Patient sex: F
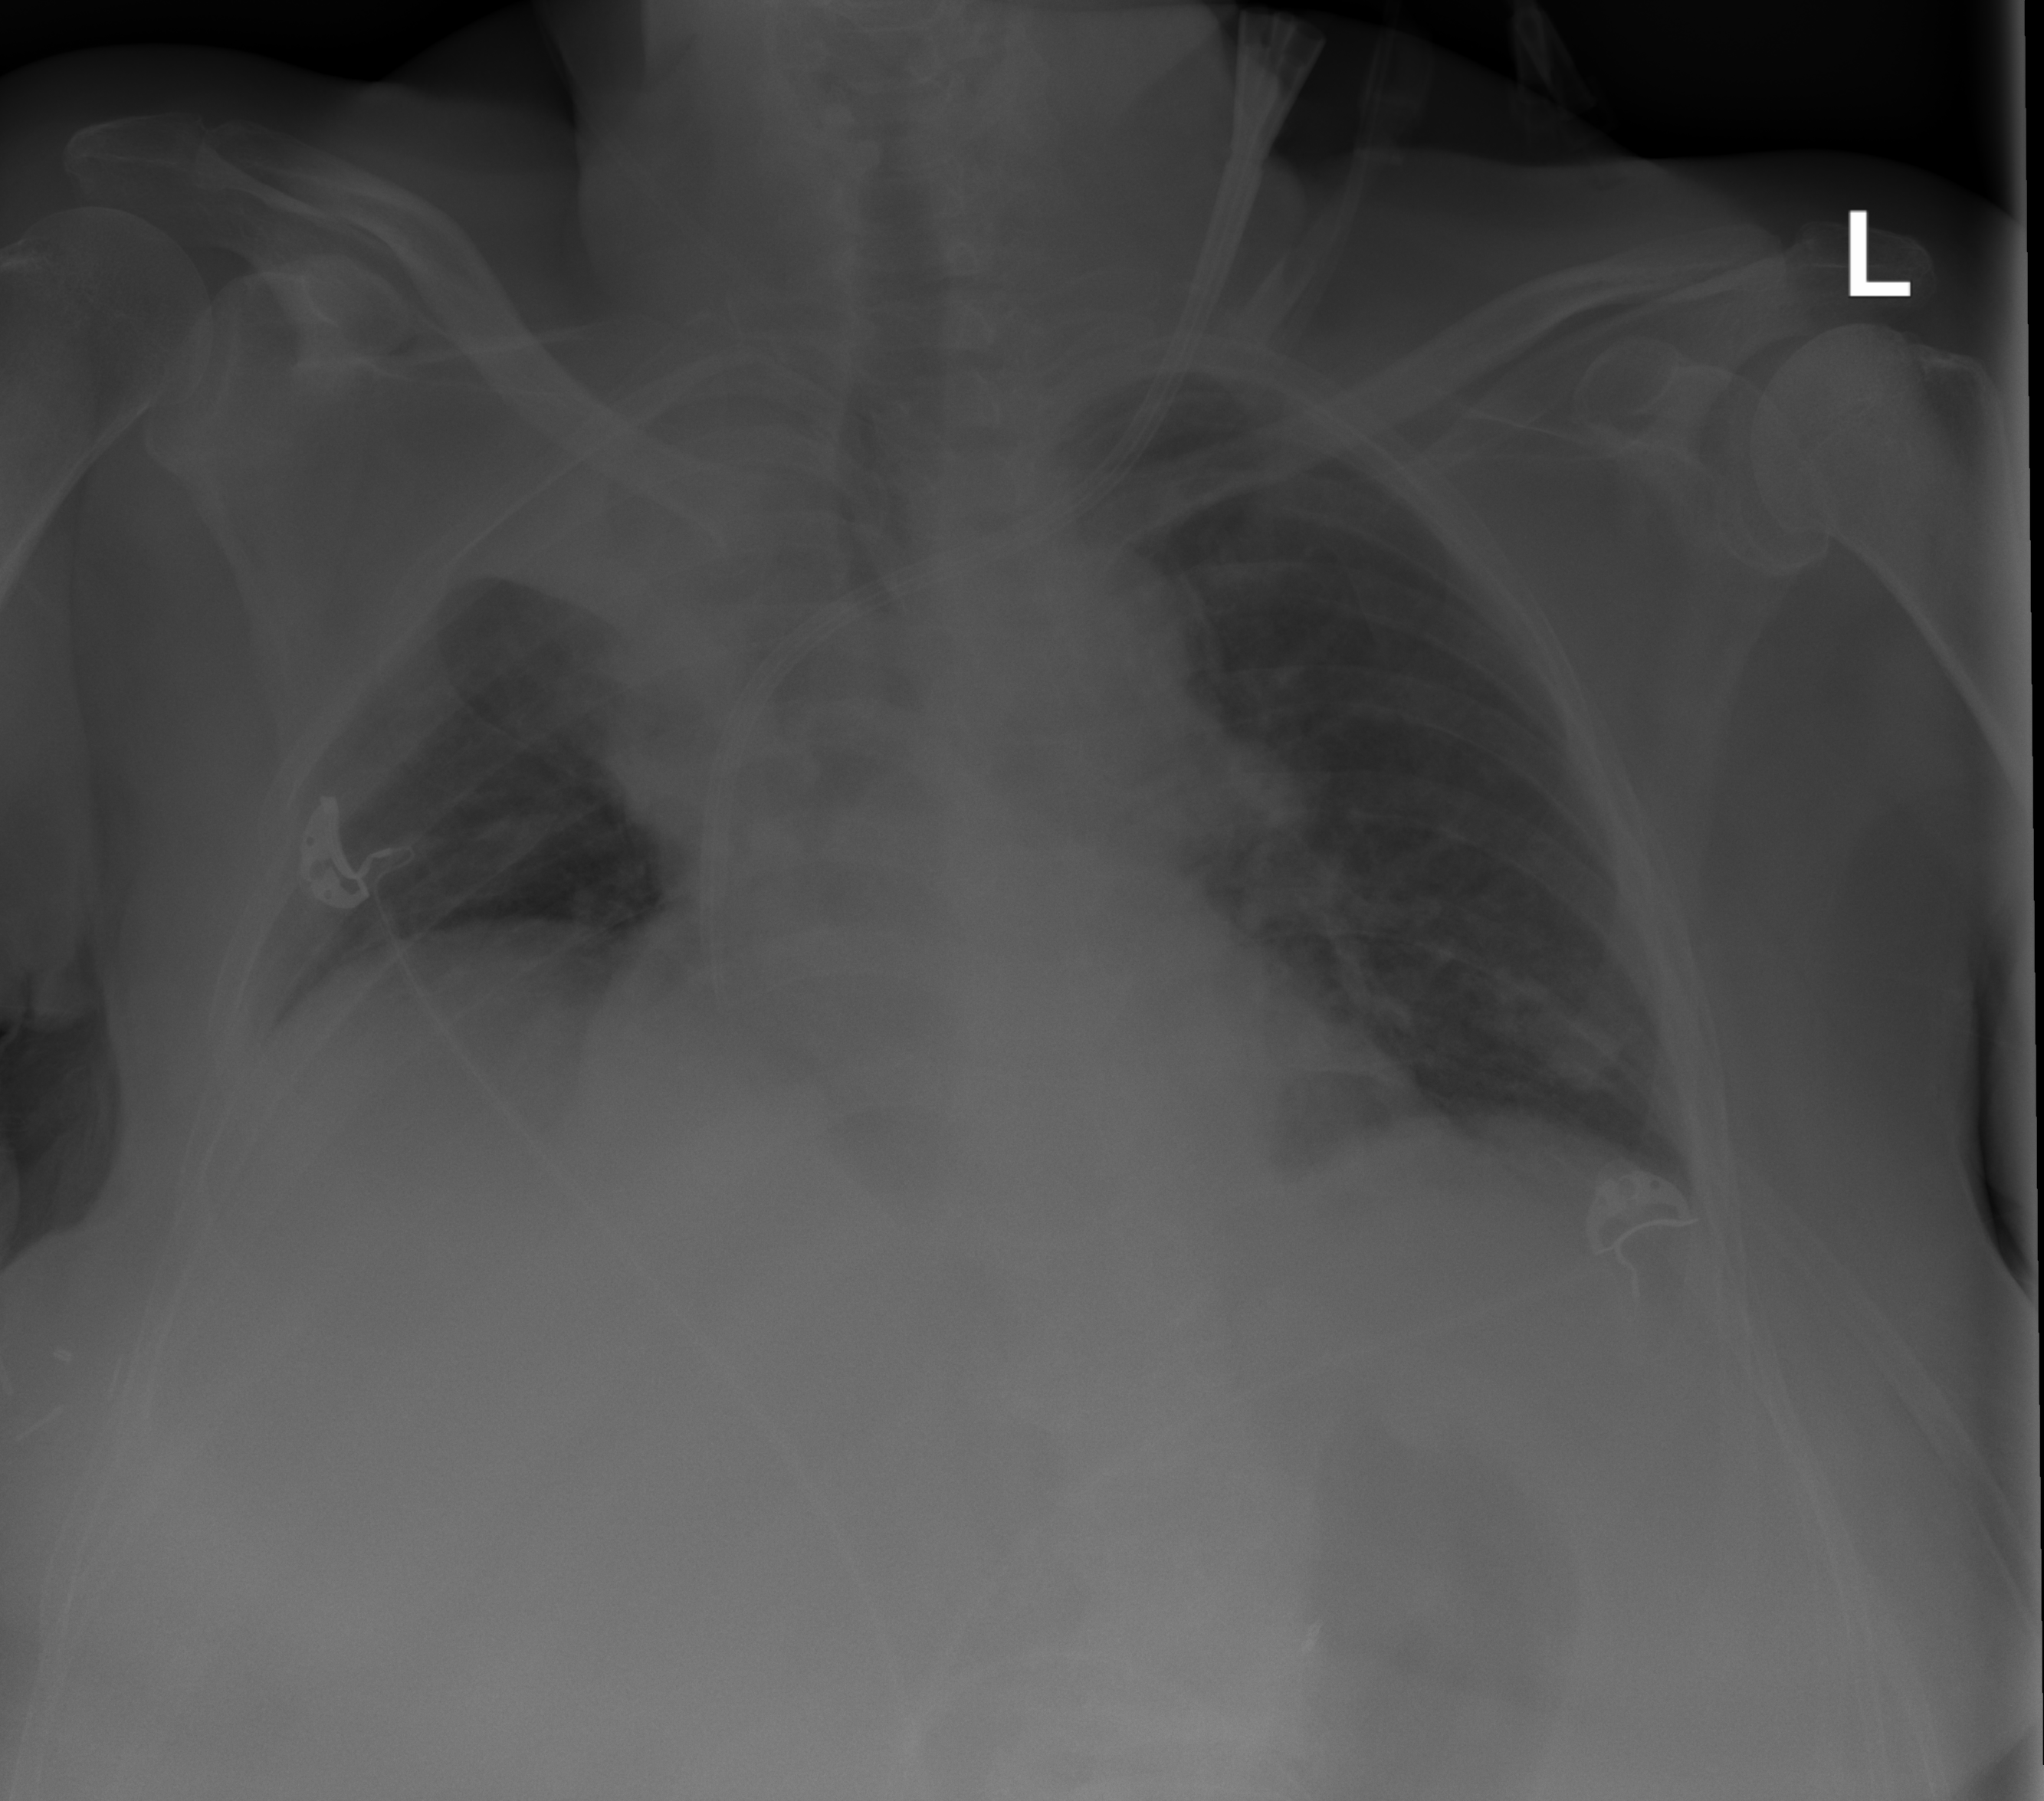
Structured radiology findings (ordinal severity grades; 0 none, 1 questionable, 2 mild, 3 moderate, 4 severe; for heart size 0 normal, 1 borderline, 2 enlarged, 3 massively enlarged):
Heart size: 2
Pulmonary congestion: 2
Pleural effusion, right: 0
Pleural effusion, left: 0
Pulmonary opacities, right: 0
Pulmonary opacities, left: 0
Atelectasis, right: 2
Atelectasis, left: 2